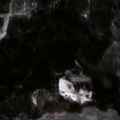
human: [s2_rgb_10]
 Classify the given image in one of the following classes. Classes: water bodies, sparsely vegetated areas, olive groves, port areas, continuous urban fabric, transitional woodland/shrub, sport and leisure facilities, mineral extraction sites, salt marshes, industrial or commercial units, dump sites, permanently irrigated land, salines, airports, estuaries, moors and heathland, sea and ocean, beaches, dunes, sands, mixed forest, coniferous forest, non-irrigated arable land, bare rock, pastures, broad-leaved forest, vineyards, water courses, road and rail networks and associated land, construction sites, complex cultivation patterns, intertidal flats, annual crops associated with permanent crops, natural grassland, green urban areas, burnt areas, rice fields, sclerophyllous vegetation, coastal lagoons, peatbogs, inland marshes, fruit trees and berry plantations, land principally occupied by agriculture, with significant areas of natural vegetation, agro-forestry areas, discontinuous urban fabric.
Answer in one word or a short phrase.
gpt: coniferous forest, mixed forest, transitional woodland/shrub, water bodies